一年级 · 计数
哪种水果最重？（）

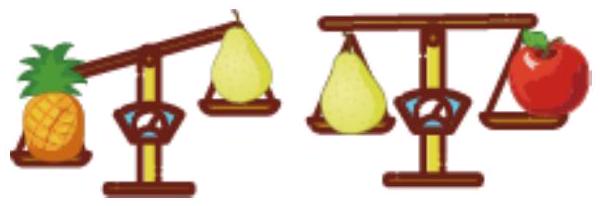
A.
B.
C.
答案: A